Question: I have a program that involves computing a definite integral many times, and have been struggling to find a way to do so quickly. The integrals I need to solve are of the following form:

I have to solve this integral for many different values of r, which affects both the limits of integration and also the integrand (through the function g). Because of this, I have not found a way to vectorize the problem and must instead rely on loops. This significantly slows down the problem, because I need to make function calls in each loop. Below is one way to do it using loops (using made up data and functions):
'''
import numpy as np
f = lambda x: x**2
g = lambda x: np.log(x)
b=1000
r = np.arange(10,500,10)
a = 1.1*r+r**-1
def loop1(r,a):
integration_range=[np.linspace(a[i],b,1000) for i in range(len(a))]
out=np.zeros(len(r))
i=0
while i<len(r):
out[i]=np.trapz(f(integration_range[i])*a_pdf(integration_range[i]-r[i]),integration_range[i])
i=i+1
return out
'''
This takes approximately 17.7 ms, which is too slow for my current needs. I don't care too much about getting the integrals to be super precise; I would be happy with a solution that gave approximations within 1% of the true value. Any help would be greatly appreciated!
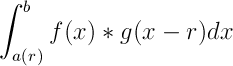
Answer: If you have lot's of these to do and f is more complicated than your example, you could get some benefits from memoizing f and possibly g.
<URL>
Basically, anywhere you can, cache a computation and trade memory for cpu.